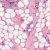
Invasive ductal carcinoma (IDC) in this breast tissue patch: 0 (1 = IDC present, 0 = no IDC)